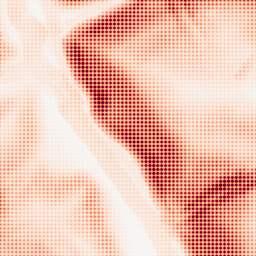
Category: morphological
Decomposition family: morphological_gradient
Decomposition parameters: size: 10
shape: diamond
Upsampling method: sinc_blackman
Upsampling parameters: scale: 8
kernel_size: 8
Upsampling scale: 8